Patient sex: M
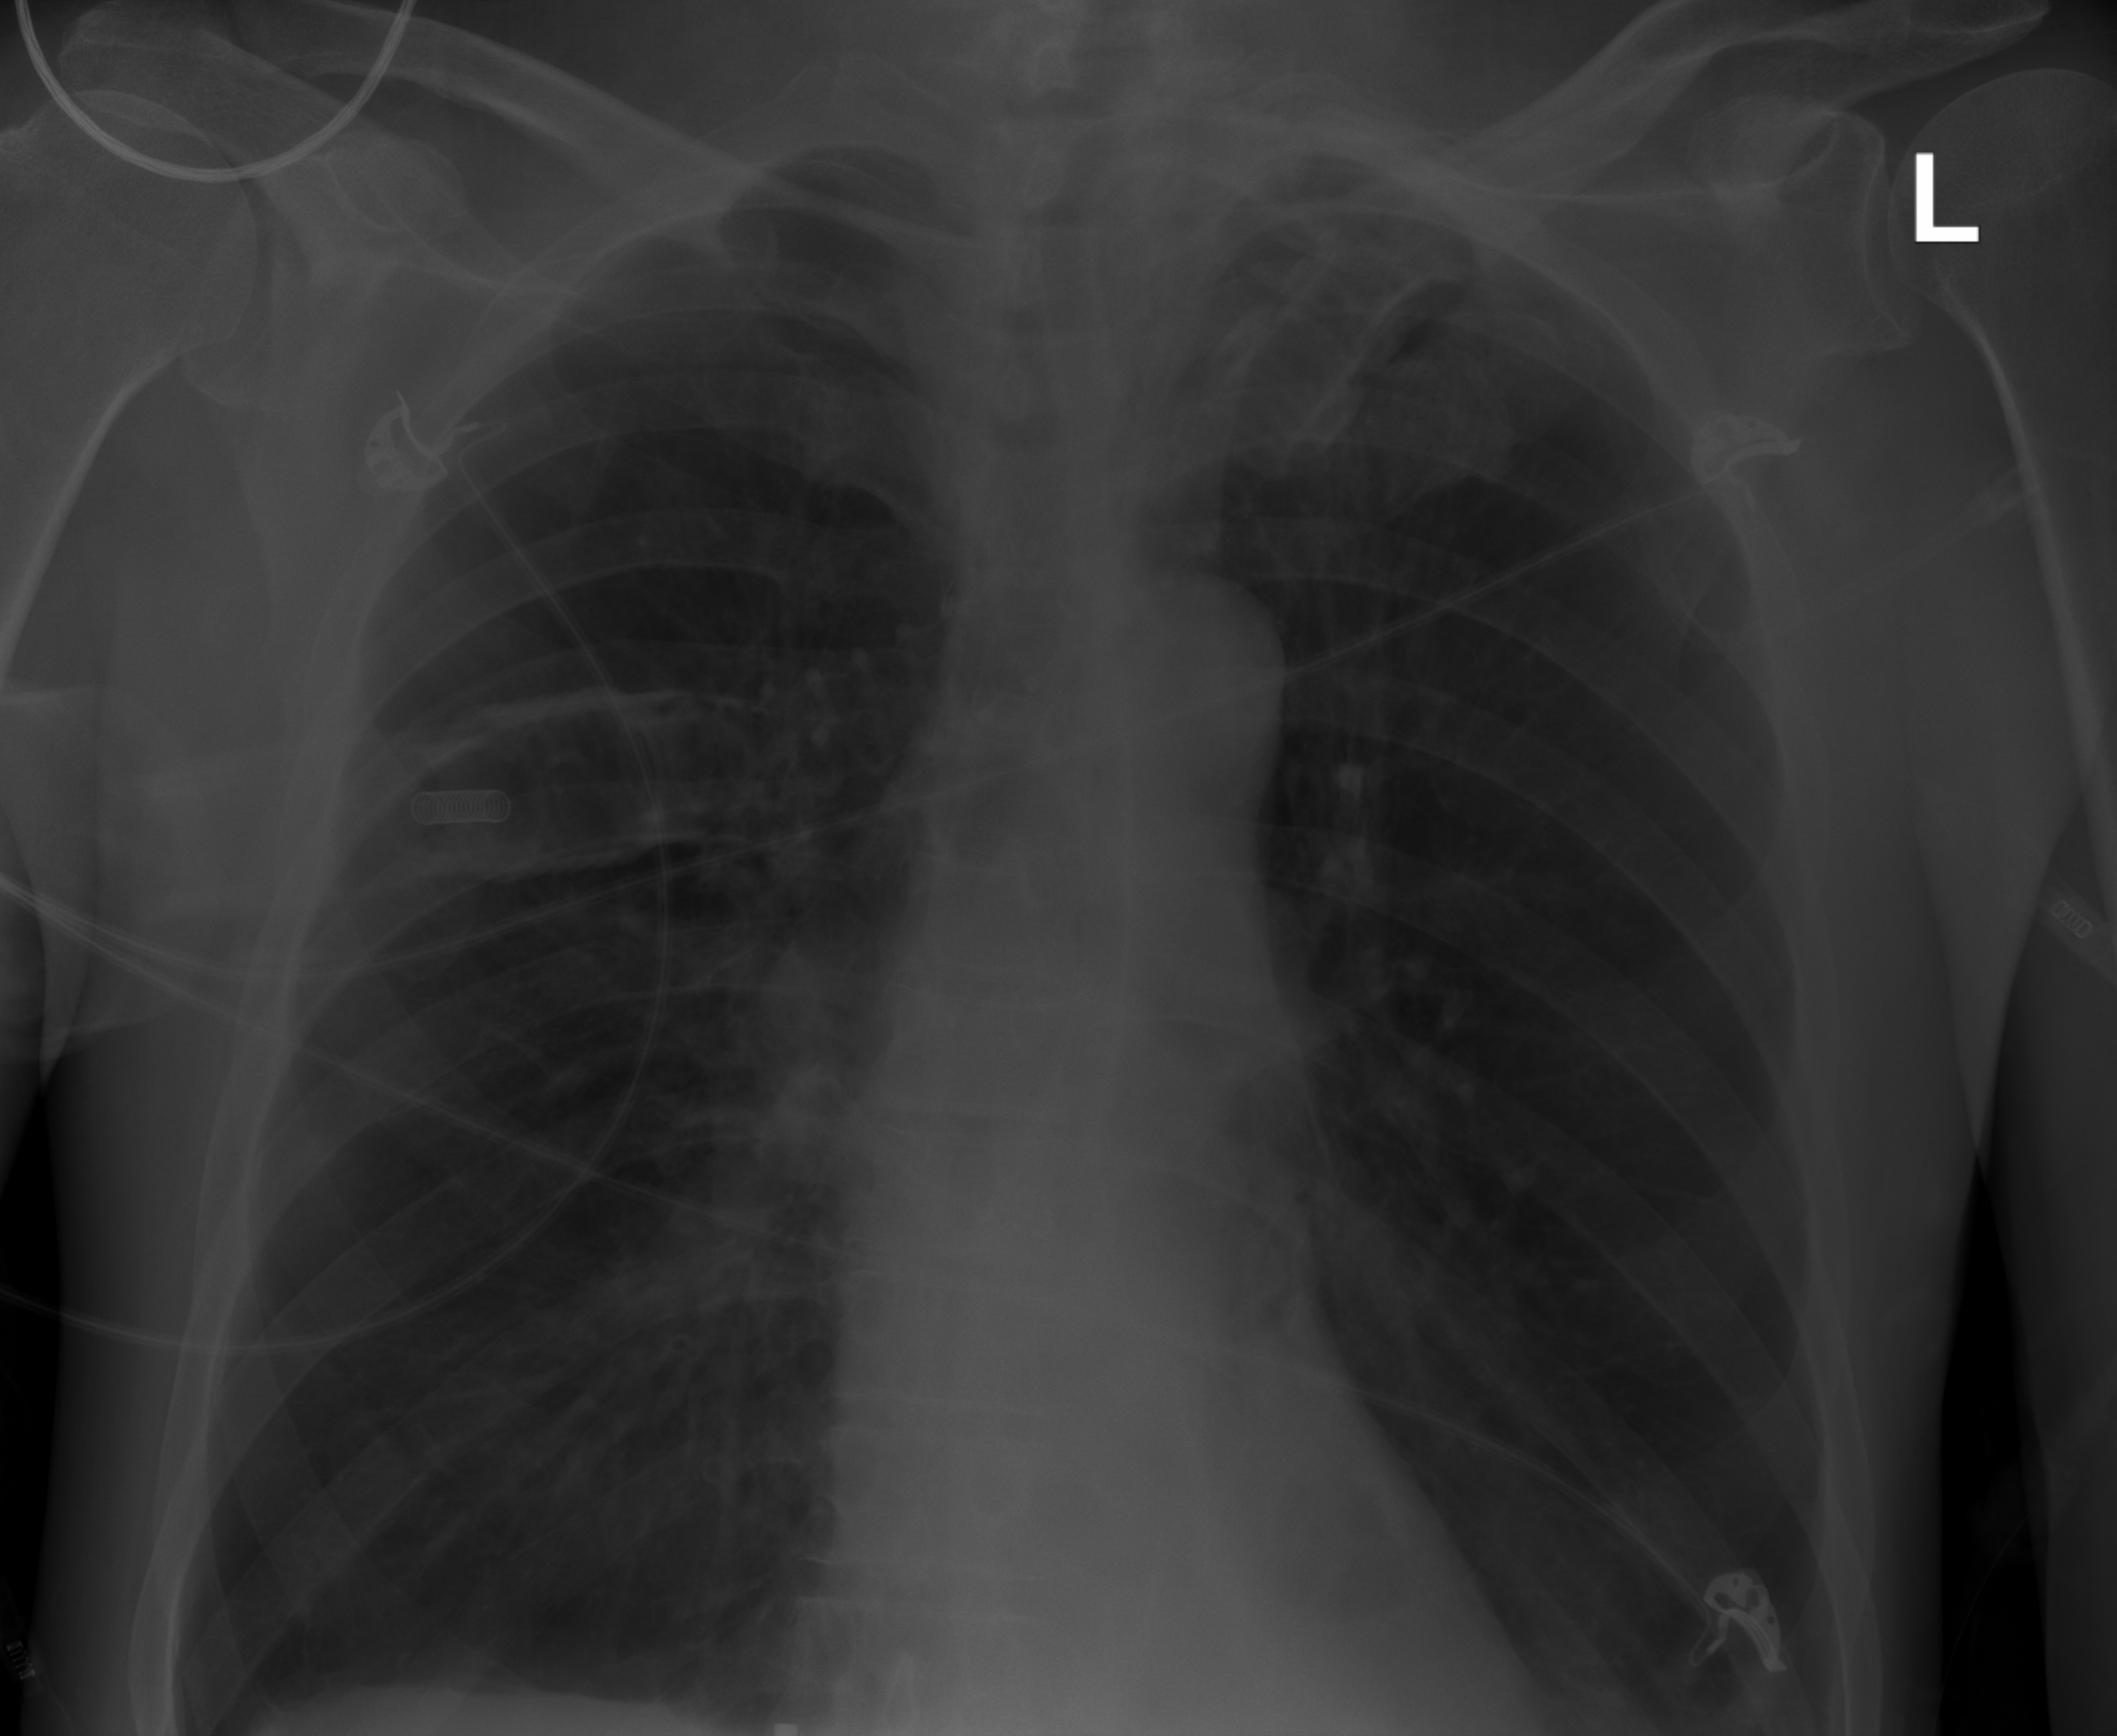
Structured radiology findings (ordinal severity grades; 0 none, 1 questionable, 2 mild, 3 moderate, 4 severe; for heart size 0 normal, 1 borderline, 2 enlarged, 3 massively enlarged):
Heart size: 0
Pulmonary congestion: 0
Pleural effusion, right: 0
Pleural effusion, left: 0
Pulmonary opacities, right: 0
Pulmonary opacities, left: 0
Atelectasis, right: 1
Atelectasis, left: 1